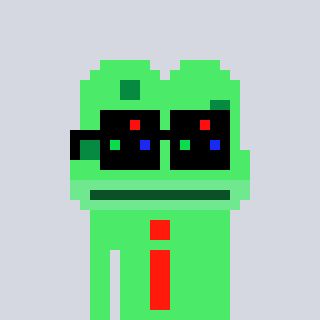
a pixel art character with square black sunglasses, a frog-shaped head and a teal-colored body on a cool background